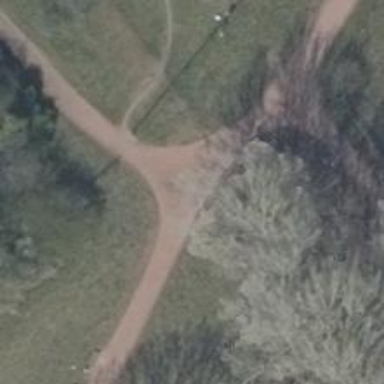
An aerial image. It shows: Compacted path road.